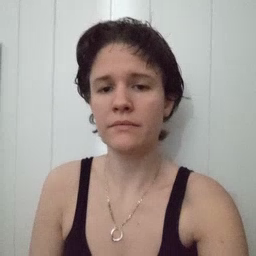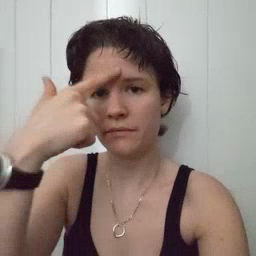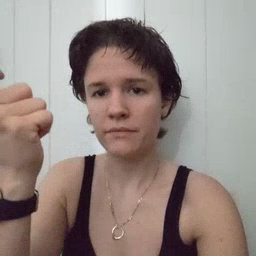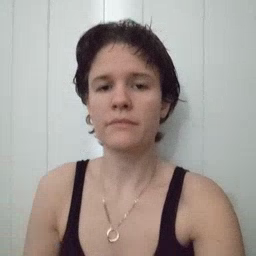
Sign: because